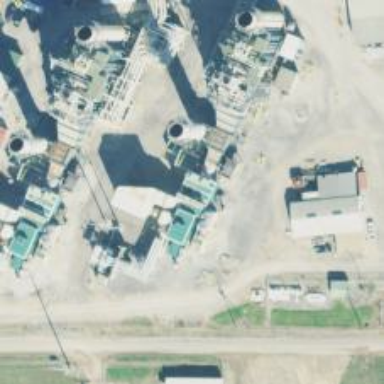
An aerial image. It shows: Gas turbine generator powered by gas.